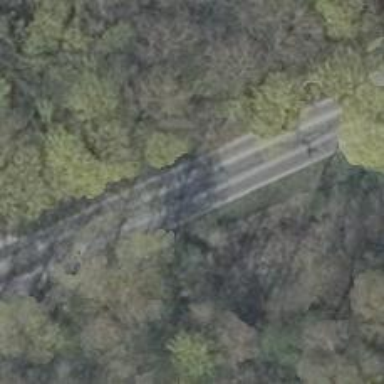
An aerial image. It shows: Secondary road with asphalt surface.